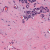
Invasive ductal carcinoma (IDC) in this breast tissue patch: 0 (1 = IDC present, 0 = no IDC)